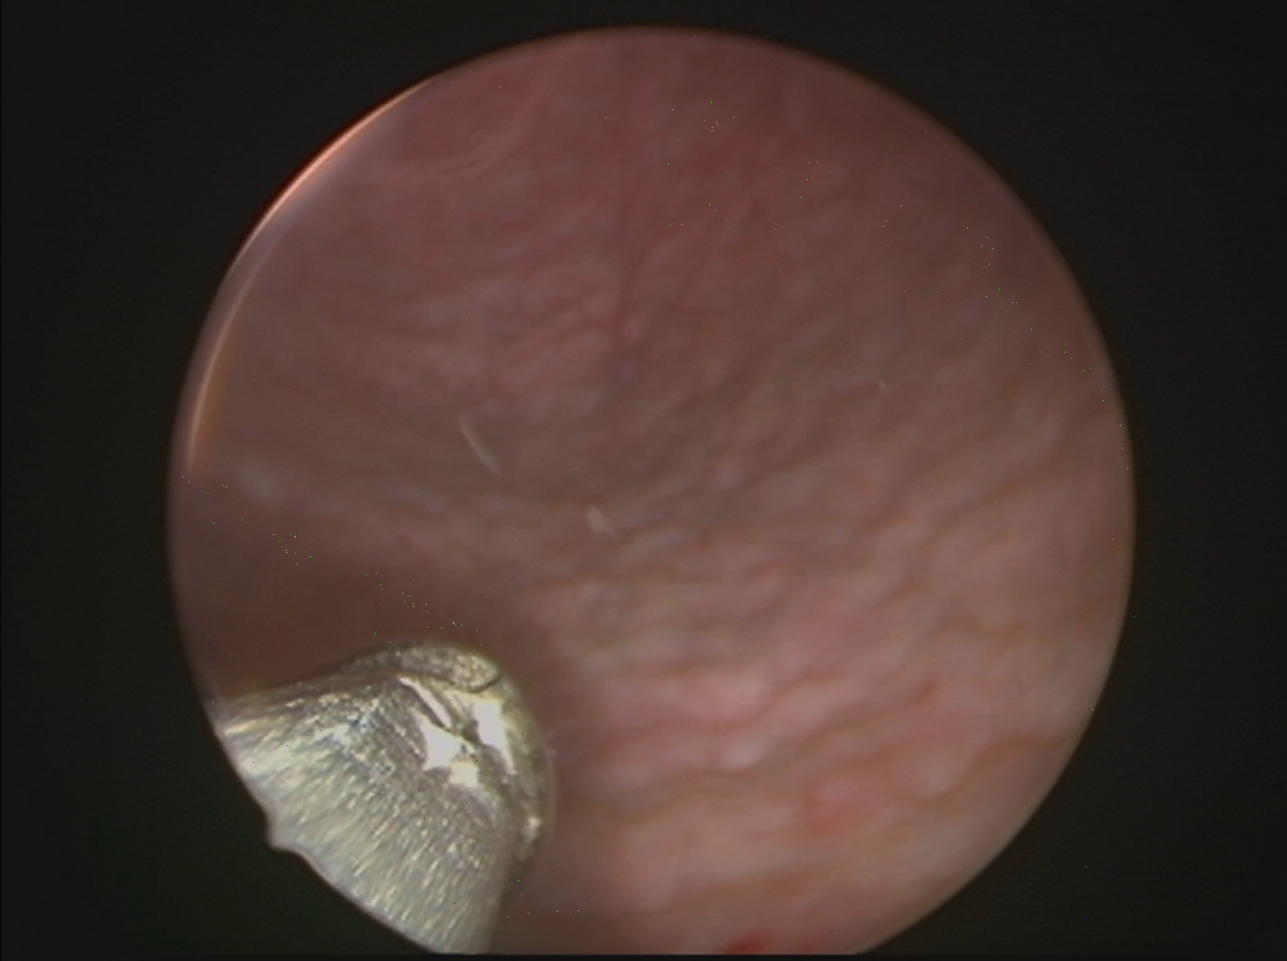
Modality: WLC
Class: Foreign bodies
Subclass: BiopsyForcep
Lesion: L0
Bladder cancer association: No